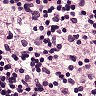
Metastatic tissue present: no